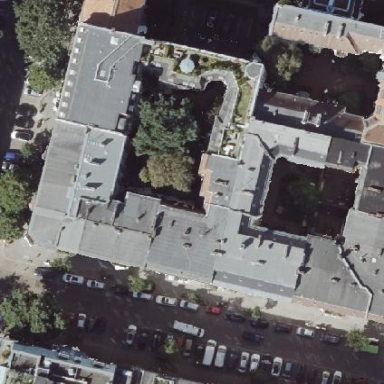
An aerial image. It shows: Residential building with double saltbox roof shape.